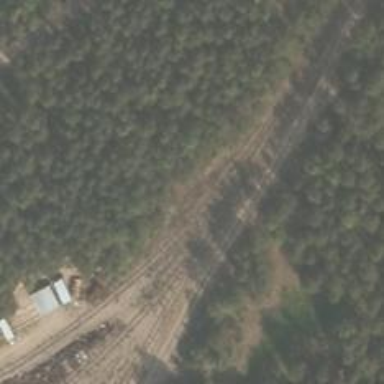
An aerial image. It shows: Rail spur service.